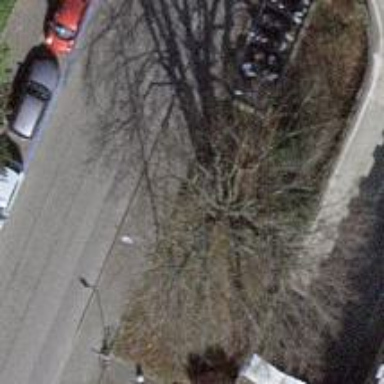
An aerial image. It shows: Avenue lined with trees.